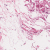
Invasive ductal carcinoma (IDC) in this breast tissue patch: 0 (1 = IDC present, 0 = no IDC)